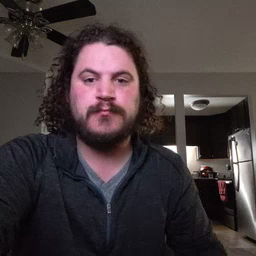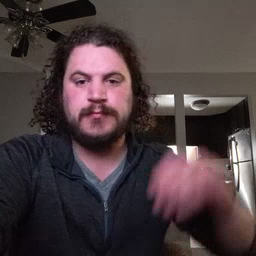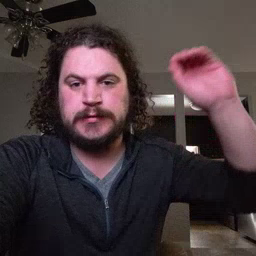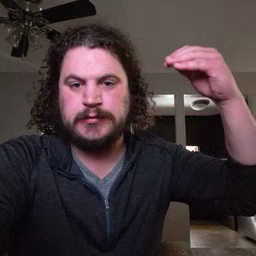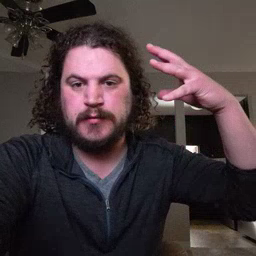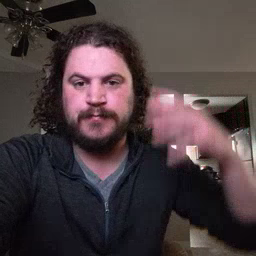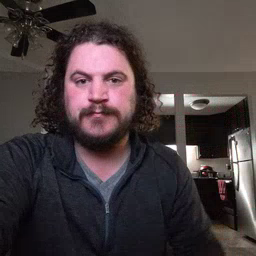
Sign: sun